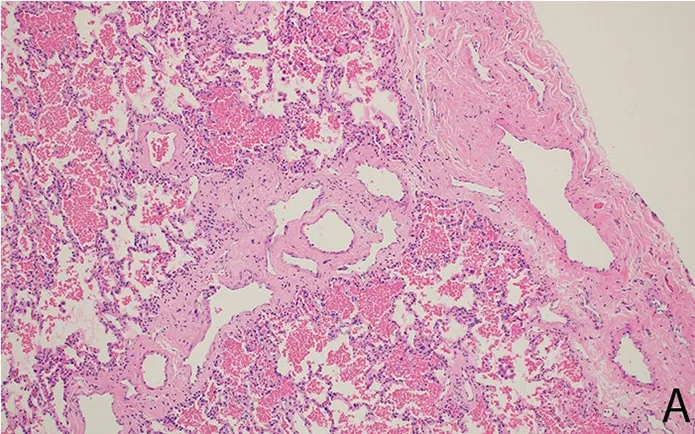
Wedge resection of right lower lobe. (A) Hematoxylin-Eosin stain showing thickened pleura and septum containing increased number of markedly dilated lymphatic channels.
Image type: pathology (h&e)